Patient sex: M
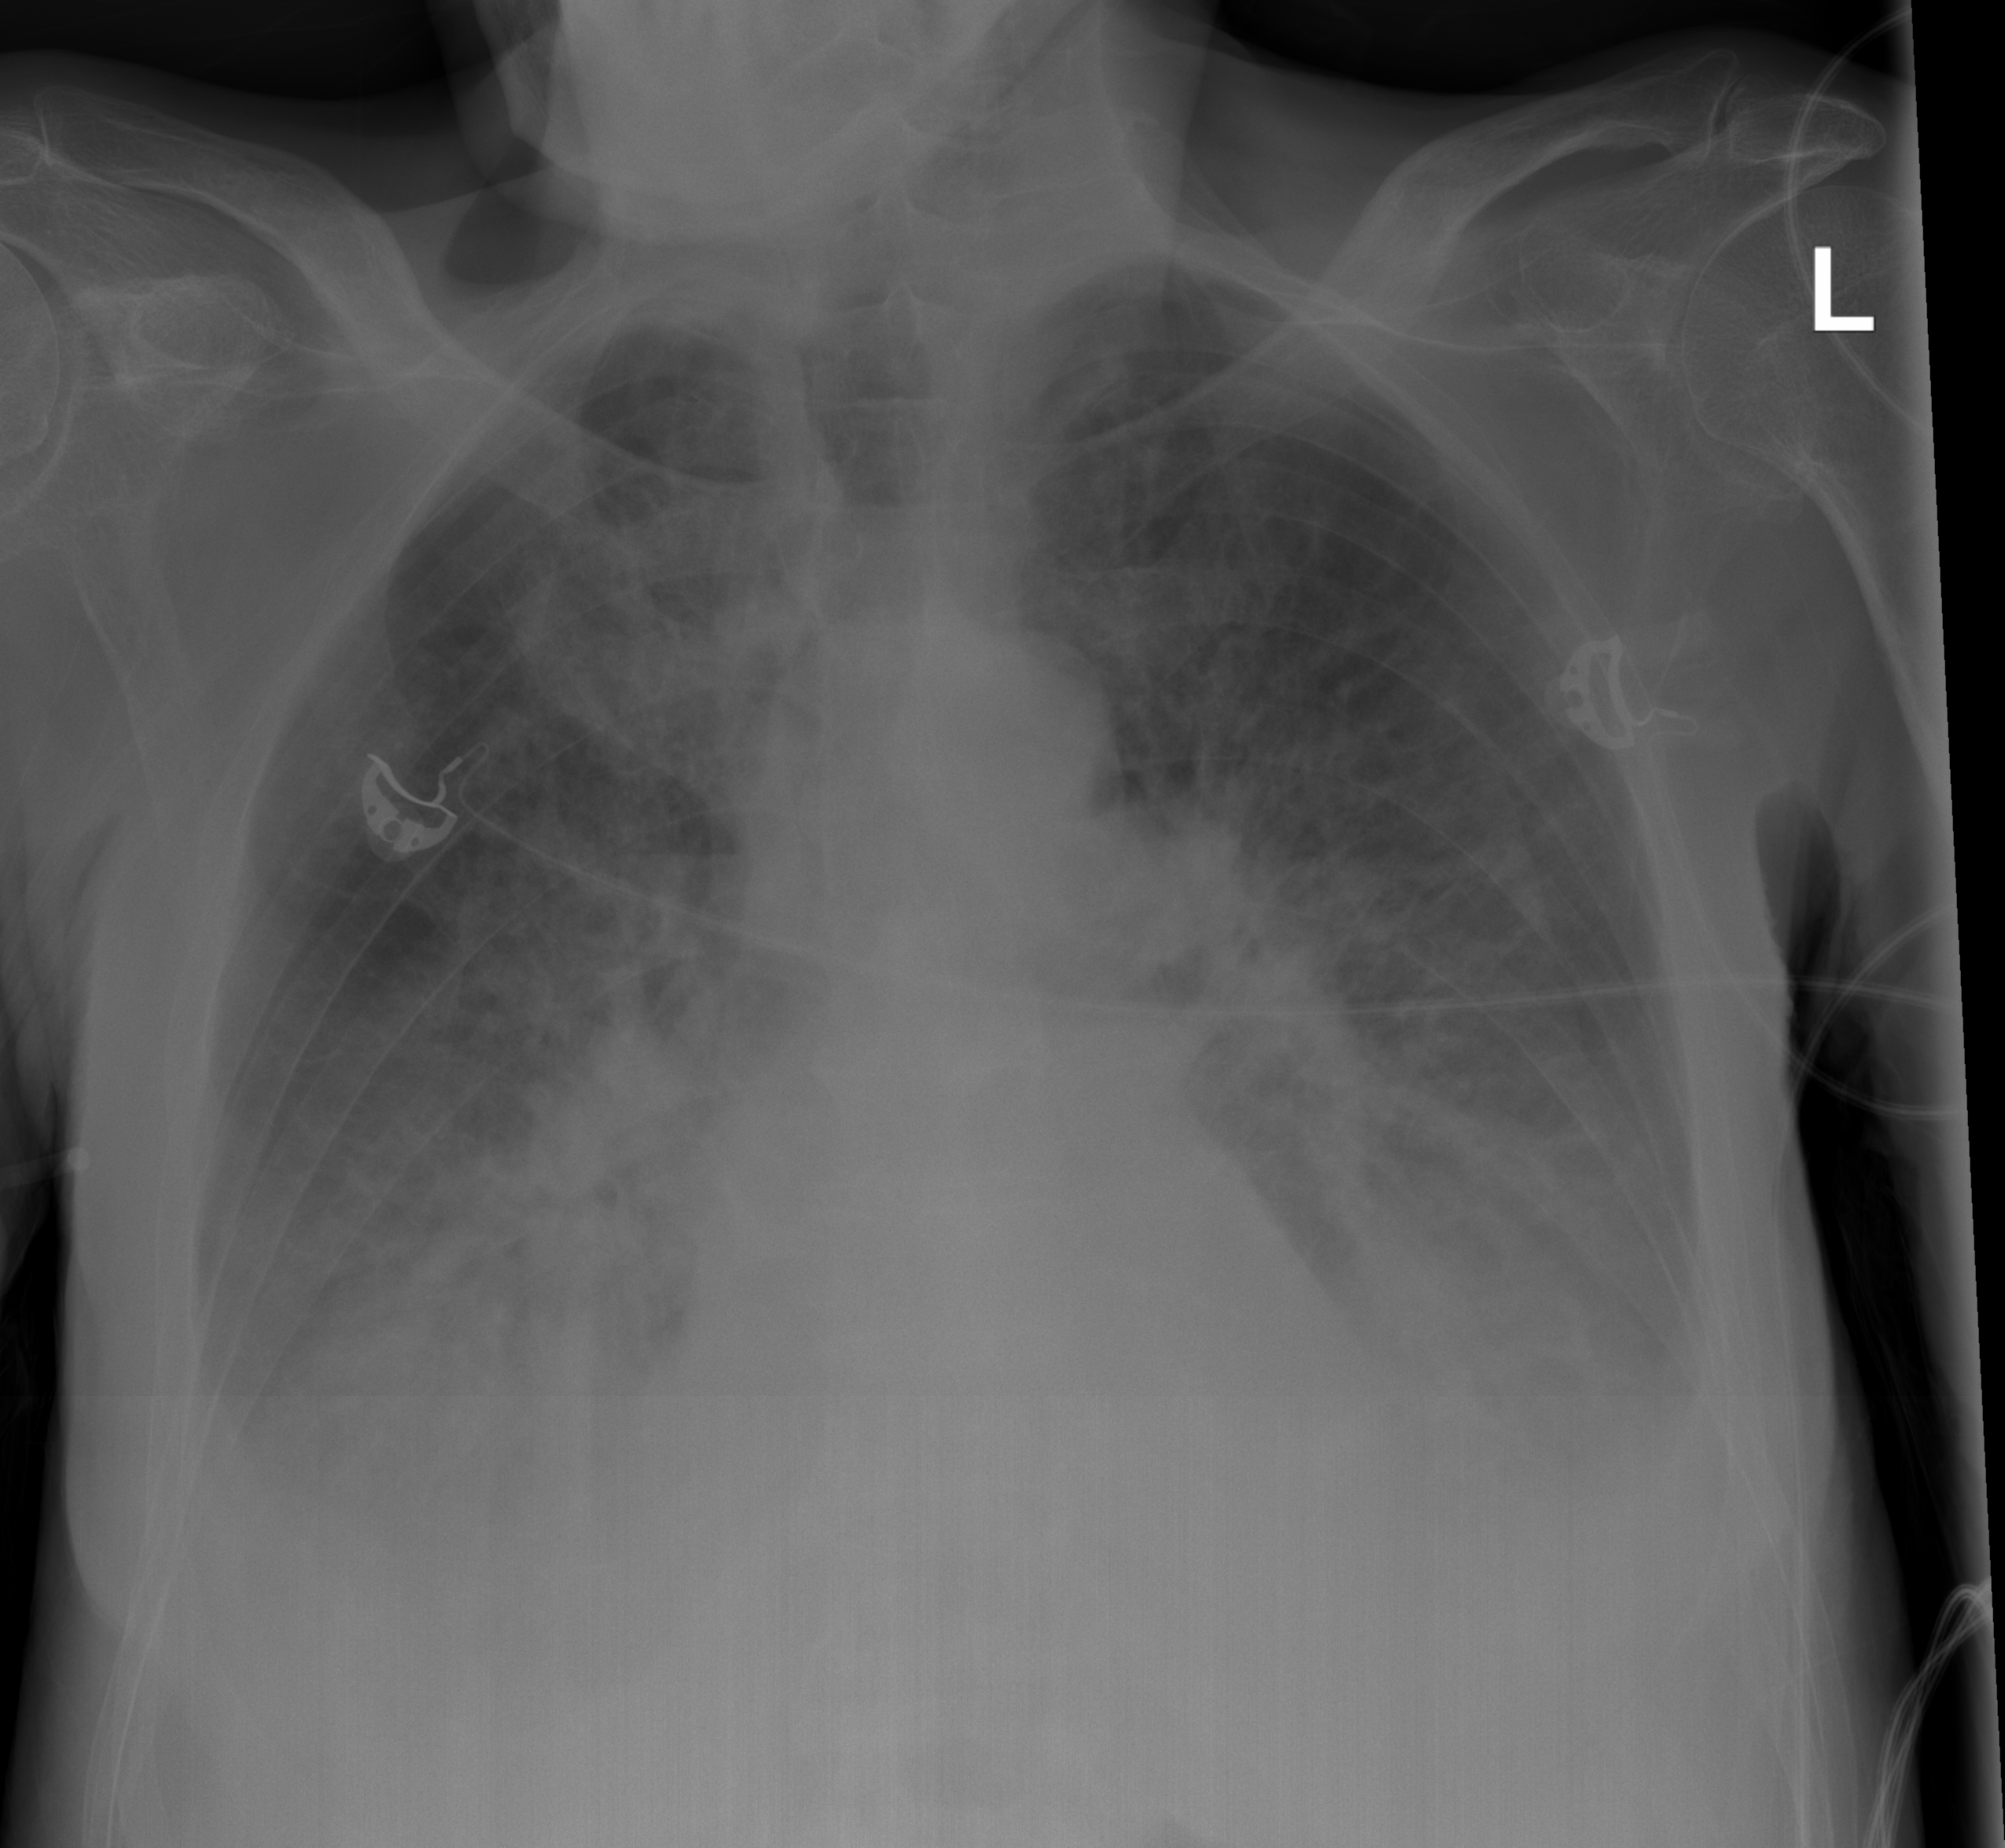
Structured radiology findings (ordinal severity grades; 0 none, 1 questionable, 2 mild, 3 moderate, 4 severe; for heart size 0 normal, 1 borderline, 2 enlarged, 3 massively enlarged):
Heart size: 0
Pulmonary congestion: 3
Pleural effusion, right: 3
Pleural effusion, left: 3
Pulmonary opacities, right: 2
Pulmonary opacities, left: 2
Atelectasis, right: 2
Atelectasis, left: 2